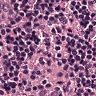
Metastatic tissue present: no